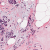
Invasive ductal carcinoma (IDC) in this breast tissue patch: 0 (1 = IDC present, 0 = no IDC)